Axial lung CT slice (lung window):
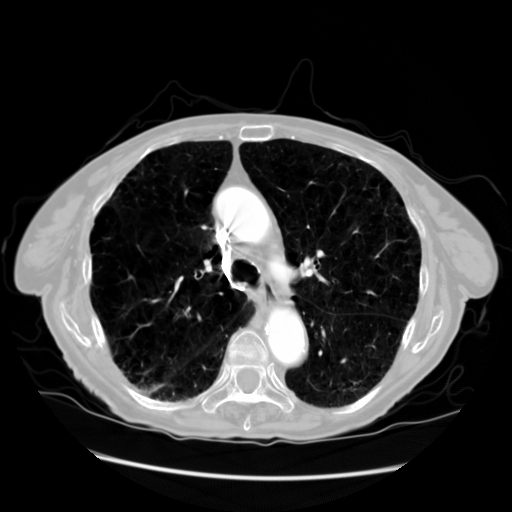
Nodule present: no